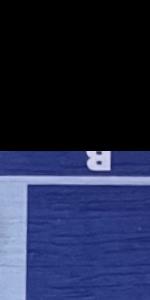
Label: Empty